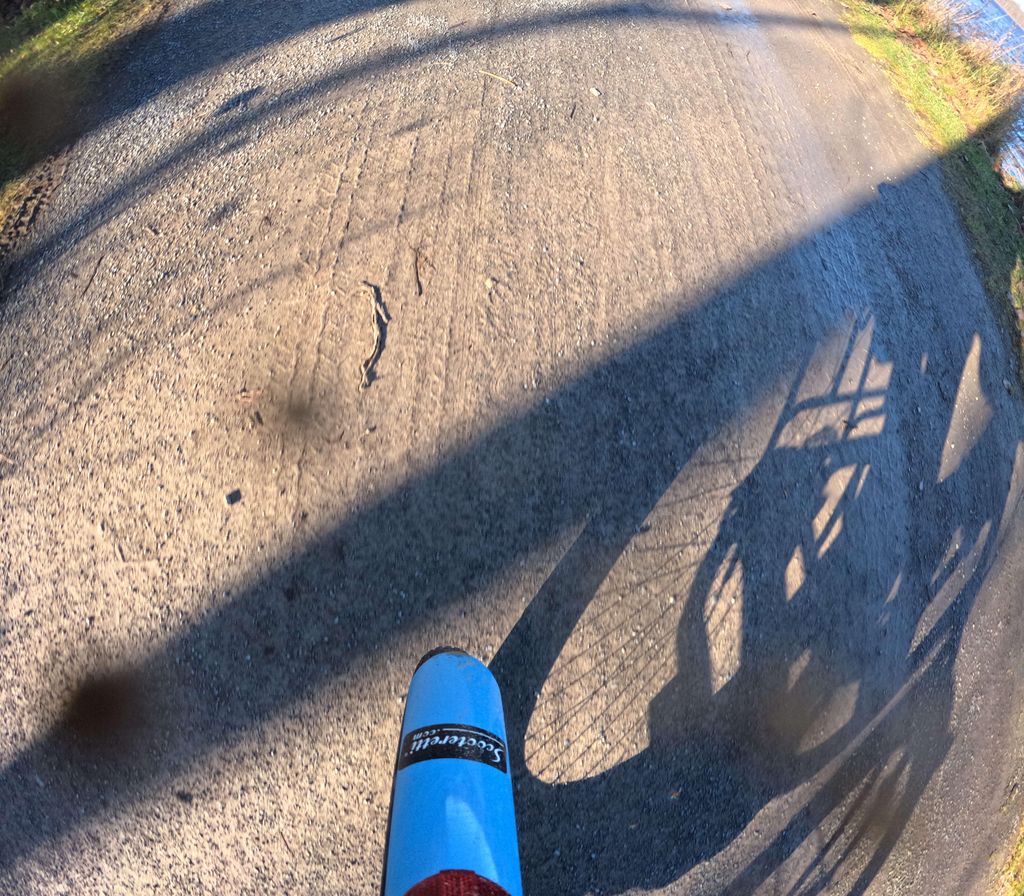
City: ottawa-gatineau